Question: I have posted this question before, and got half-solution. Pls have a look at this link to get an idea.
The solution was almost achieved, but <URL> has some errors and now Mr. Yogi is unreachable.
Let me explain it once again.
I have a list of members and their birthdates, i am willing to enter this data manually. I am trying to create a sheet which can wish "happy birthday" to members having birthday today (current date) and a list of members having birthday in next 7 days (from current date). I can publish this sheet (particular cell range) on my webpage for the very purpose.
Have a look at <URL>. Feel free to take a copy to edit.

Incase you are not getting it, Let me explain everything once again
& has headings called NAMES & BIRTHDATES respectively.
to has names (i.e user1, user2, user3 and so on)
& to has birthdates in DD/MM/YYYY format (i.e 13-12-1980, 25-05-1990, 31-2-1984) years can be anywhere between 1950 to year 2000.
(i have this names and birthdates data with me, i will put it manually one by one or i can publish a spreadsheet form online for my users). So No formulas here in column A & B.
- this cell has no formula, but we can input date here (this is just for checking sake, so whenever my sheet gets its final formula, i can check it with any date i wish)
- this cell has formula, it checks if D2 has some date, if yes then it pulls d2 data, if d2 is empty, it shows current date by this formula
'''
=if(D2="",today(),D2)
'''
- this cell has formula, it checks the whole list of dates in B2 to B2000 or can say whole column B, if any date matches with E2 (which is current date, or the date written by me in D2) then it pulls out name(s) of that user(s) and shows it with commas. For example if value in E2 is 16-11-2014 then D6 formula check this date with full column B, if it finds any match, it pulls the name in same row of column A and shows it here. And if no matches found, it shows "No Members Birthday Today". Formula for D6 is
'''
=if(iferror("Happy Birthday to "&join(", ",filter(A:A,month(B:B)=month( E2),day(B:B)=day(E2))))=0,"No Member's Birthday Today",iferror("Happy Birthday to "&join(", ",filter(A:A,month(B:B)=month( E2),day(B:B)=day(E2)))))
'''
- This cell has no formula, its there just to put some figure (number of days) which can be used in formula of D11. For example if we enter number "7" in cell E9, then the formula in D11 will sort list of users having birthdays in upcoming 7 days (from current date or from date entered in D2). For example if D2 is empty, E2 will show current date, say its 16-11-2014, If we put number 7 in E9 then D11 formula searches for users/birth dates having birthday in upcoming 7 days (17-11-2014 to 23-11-2014) and display list of users with dates in D11.
Now here comes the MONSTER
- This cell has formula, infact most important formula for this sheet (which is currently not perfect).
Say if E2 has a date of 16-11-2014 & E9 has number 7. Then D11 formula should check/search next 7 days dates in column B and if it finds any match, it should pull username from same row (from column A) and should display something like this
- - - -
Above list can go till maximum 7 rows or less, because i have given range of 7 days in cell E9.
Now, Mr.Yogi helped me in D11 formula, but formula is not complete, it has some errors, Formula for D11 is
'''
=ArrayFormula(substitute(trim(transpose(split(concatenate({(if(unique(ArrayFormula(filter(TEXT(B:B,"dd/mm"),date(0,month(B:B),day(B:B))>date(0,month(E2),day(E2)),date(0,month(B:B),day(B:B))<=date(0,month(E2),day(E2)+E9))))=transpose(ArrayFormula(filter(TEXT(B:B,"dd/mm"),date(0,month(B:B),day(B:B))>date(0,month(E2),day(E2)),date(0,month(B:B),day(B:B))<=date(0,month(E2),day(E2)+E9)))),transpose((query({A:A,text(B:B,"dd/mm")},"select Col1 where '"&join(", ",unique((filter(TEXT(B:B,"dd/mm"),date(0,month(B:B),day(B:B))>date(0,month(E2),day(E2)),date(0,month(B:B),day(B:B))<=date(0,month(E2),day(E2)+E9)))))&"' contains Col2")) ),))&" ",transpose(split(rept(Char(10)&char(9),countunique((filter(TEXT(B:B,"dd/mm"),date(0,month(B:B),day(B:B))>date(0,month(E2),day(E2)),date(0,month(B:B),day(B:B))<=date(0,month(E2),day(E2)+E9))))),char(9)))}),char(10))))," ",", ")&" - "&unique((filter(TEXT(B:B,"dd/mm"),date(0,month(B:B),day(B:B))>date(0,month(E2),day(E2)),date(0,month(B:B),day(B:B))<=date(0,month(E2),day(E2)+E9)))))
'''
Above formula has some errors, it doesn't works if we enter year ending dates like 31-12-2014 in D2 and range of 7 days in E9. Pls fix this so it can show upcoming birthdays of users having birthday in upcoming 7 days (January)
Another error I found was, if we enter dates like 29-02-2014, D11 says why so ! All other dates are working fine, then why animosity with february last day.
D11 should show date first and names afterwards (instead of names first and dates afterwards)
Like This
- - -
I think this will be easy for you, just changing positions (though i dont know, how to do it :) )
Dates in cell D11 are not in order, Pls fix this. it should be like this
- - -
and not like this
- - -
Query & Explanation over.
(ideas) coming in my mind:
would be easy i think, I dont know how to do it, But by anyway if we can sort column B by dates (ascending) (or by pulling and sorting it to column C). As far as i can understand, i think YEAR has no role in any formula, formula works only on mm (month) and dd (date), so why not to sort only dd/mm in column C and then pull it to D11 formula. Well this is just a guess
Thanks for all your time and efforts.
Waiting ...
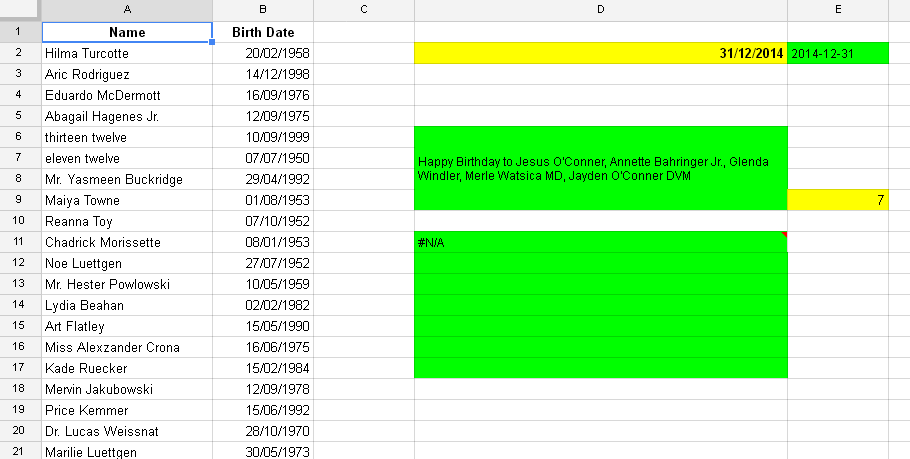
Answer: This will not list the 29th February if it is not a valid date in the next 'E9' days (so people born on this day would simply miss out ~75% of the time). I'll await the OP's advice on how this should be managed.
'=ArrayFormula(TRANSPOSE(REGEXREPLACE(TRIM(QUERY(FILTER({TEXT(E2+COLUMN( OFFSET(A1,,,1,E9)),"dd/mm")&" - ";REPT(A2:A&", ",TEXT(B2:B,"dd/mm")=TEXT(E2+COLUMN( OFFSET(A1,,,1,E9)),"dd/mm"))},MATCH(TEXT(E2+COLUMN(OFFSET(A1,,,1,E9)),"dd/mm"), TEXT(B2:B,"dd/mm"),0)),,ROWS(A2:A)+1)),",$","")))'
I will (attempt) to explain the logic if requested, but at the risk of a rap over the knuckles, I'll refrain for now.